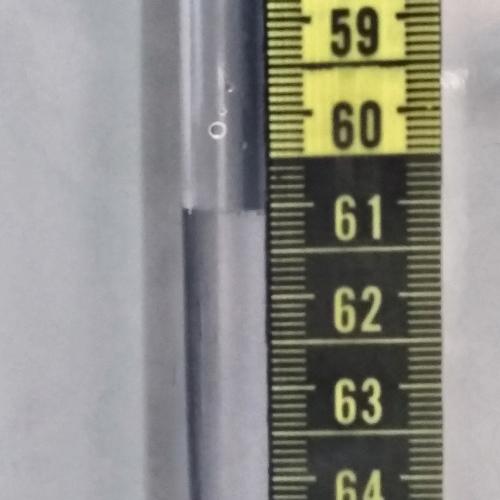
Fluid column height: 61.1 cm